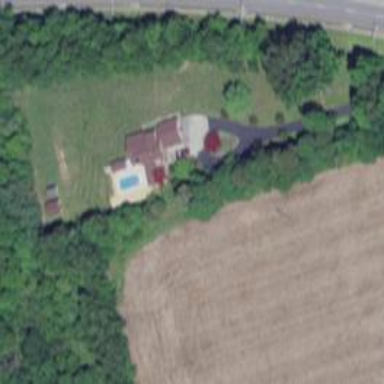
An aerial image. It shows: Driveway.